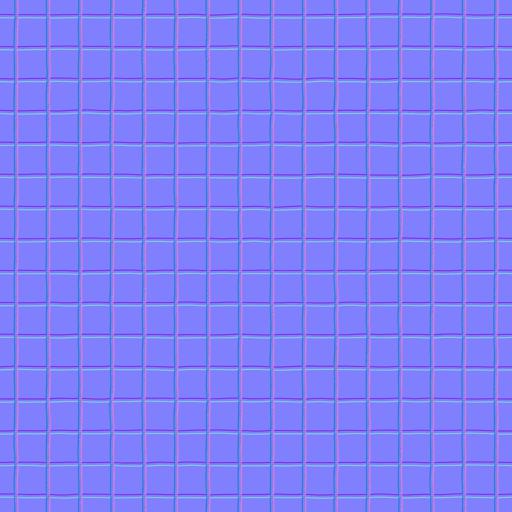
metal walkway steel